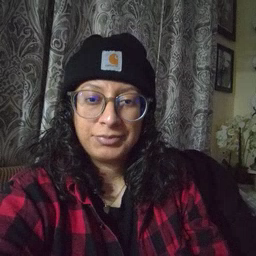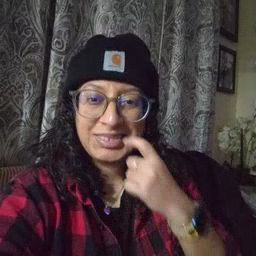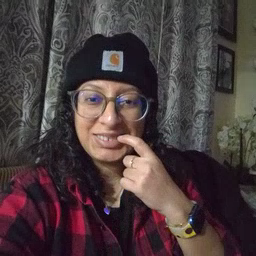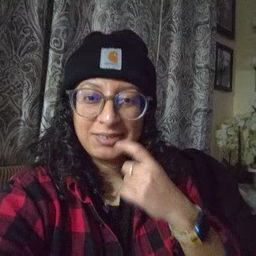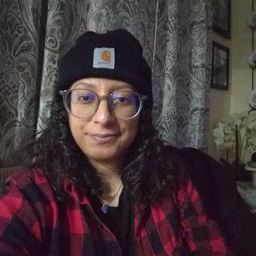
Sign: glasswindow